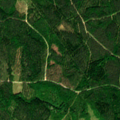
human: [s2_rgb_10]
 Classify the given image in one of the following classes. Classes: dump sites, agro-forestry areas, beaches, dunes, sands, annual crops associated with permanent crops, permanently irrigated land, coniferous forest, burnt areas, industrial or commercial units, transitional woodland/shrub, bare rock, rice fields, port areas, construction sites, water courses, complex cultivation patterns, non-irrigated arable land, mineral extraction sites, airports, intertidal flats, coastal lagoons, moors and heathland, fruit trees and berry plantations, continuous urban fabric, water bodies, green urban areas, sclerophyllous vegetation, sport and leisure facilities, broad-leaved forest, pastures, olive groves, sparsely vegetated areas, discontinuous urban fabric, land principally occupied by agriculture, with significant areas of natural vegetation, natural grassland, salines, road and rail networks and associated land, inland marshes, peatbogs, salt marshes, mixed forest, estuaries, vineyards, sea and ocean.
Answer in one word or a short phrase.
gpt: coniferous forest, mixed forest, transitional woodland/shrub